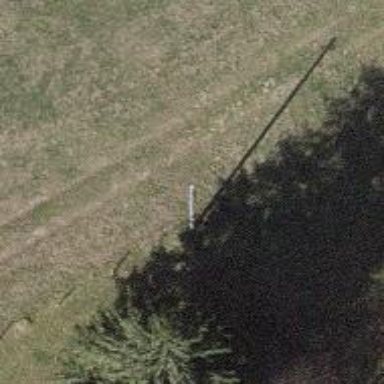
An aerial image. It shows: Power pole.